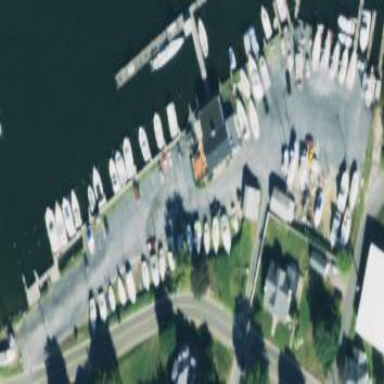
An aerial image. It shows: Boatyard along the waterway.